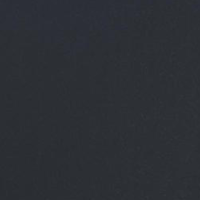
EUNIS habitat code: 14
Species observed at this site:
Primula veris